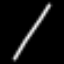
Label: line